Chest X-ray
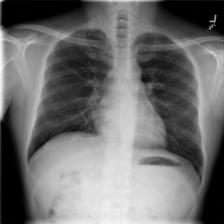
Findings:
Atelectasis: negative
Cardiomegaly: negative
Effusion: negative
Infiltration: negative
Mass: negative
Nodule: negative
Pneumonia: negative
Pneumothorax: negative
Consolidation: negative
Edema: negative
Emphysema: negative
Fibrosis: positive
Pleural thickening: negative
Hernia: negative